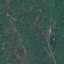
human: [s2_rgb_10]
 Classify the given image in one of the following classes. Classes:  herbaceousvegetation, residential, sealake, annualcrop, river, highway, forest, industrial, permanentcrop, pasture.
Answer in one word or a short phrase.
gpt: Forest